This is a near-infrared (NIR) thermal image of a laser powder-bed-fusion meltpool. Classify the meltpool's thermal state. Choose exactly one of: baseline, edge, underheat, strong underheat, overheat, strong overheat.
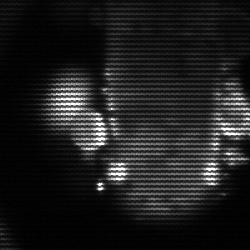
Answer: strong underheat